Question: I have a website. In Chrome and Internet Explorer there is white space that interrupts the flow of text. I don't know where they come from.
I need help finding them and deleting them.
You can view the full page here: <URL>
'''
<div id="about-product">
<h3 itemprop="description">Business cards are often the first impression people get of your business. With Printing Unlimited you can make sure your business cards portray professionalism and uniquely position your business in your customers mind. Your business cards are printed on 14 point card stock with a gloss or matte finish with the standard size of 2" x 3.5". Business cards can include many options: rounded corners, custom shapes, and 14 point, 16 point, and recycled paper. If you have a design ready </h3>
<img itemprop="image" src="example-business-card.png" alt="Business Card Examples" class="product-image"/>
</div>
'''
'''
#about-product {padding: 0 0 20px 0; height: 200px;}
img.product-image {display:block; position:absolute; left:560px; top:-5px; }
#about-product h2 {float:left;}
#about-product h3{display:block; font-size:16px; font-weight:normal; padding-bottom:5px; padding-right:5px; width:550px;}
'''

Where does the white space between ('your business cards are printed') and ('on 14 point card stock') come from?
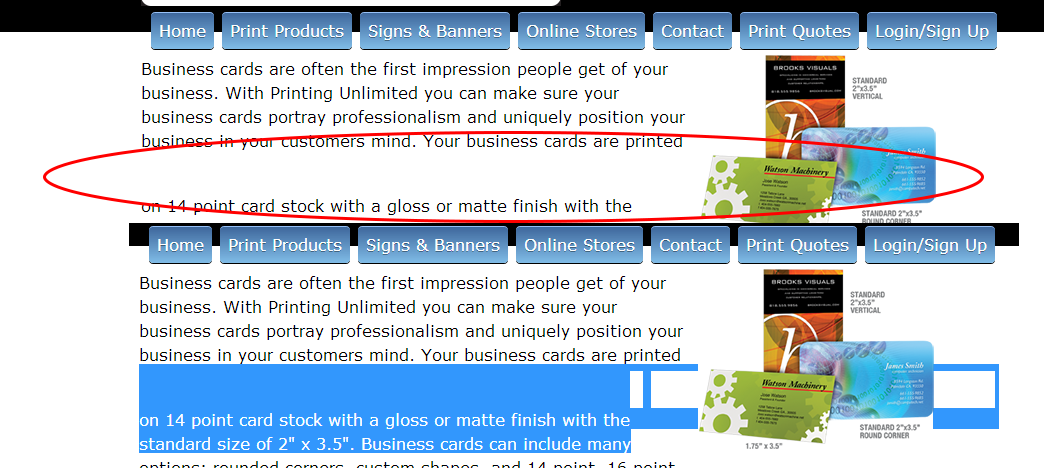
Answer: After some tweaking, this works:
'''
#about-product {
padding: 0 0 20px 0;
height: 180px;
}
#about-product h3 {
display: inline-block;
font-size: 16px;
font-weight: normal;
float: left;
width: 550px;
position: absolute;
}
'''